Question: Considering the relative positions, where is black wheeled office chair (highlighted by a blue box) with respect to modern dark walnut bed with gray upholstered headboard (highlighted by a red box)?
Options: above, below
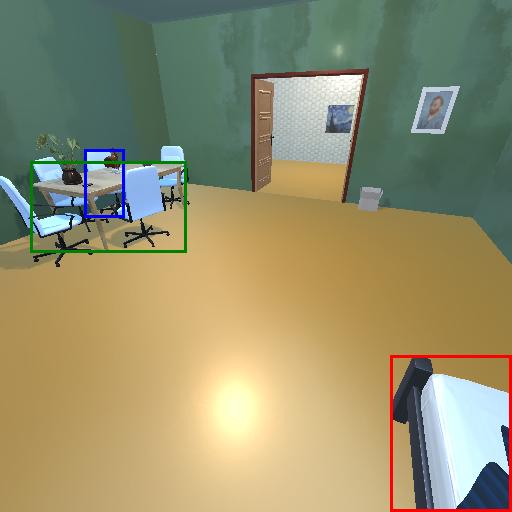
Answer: above